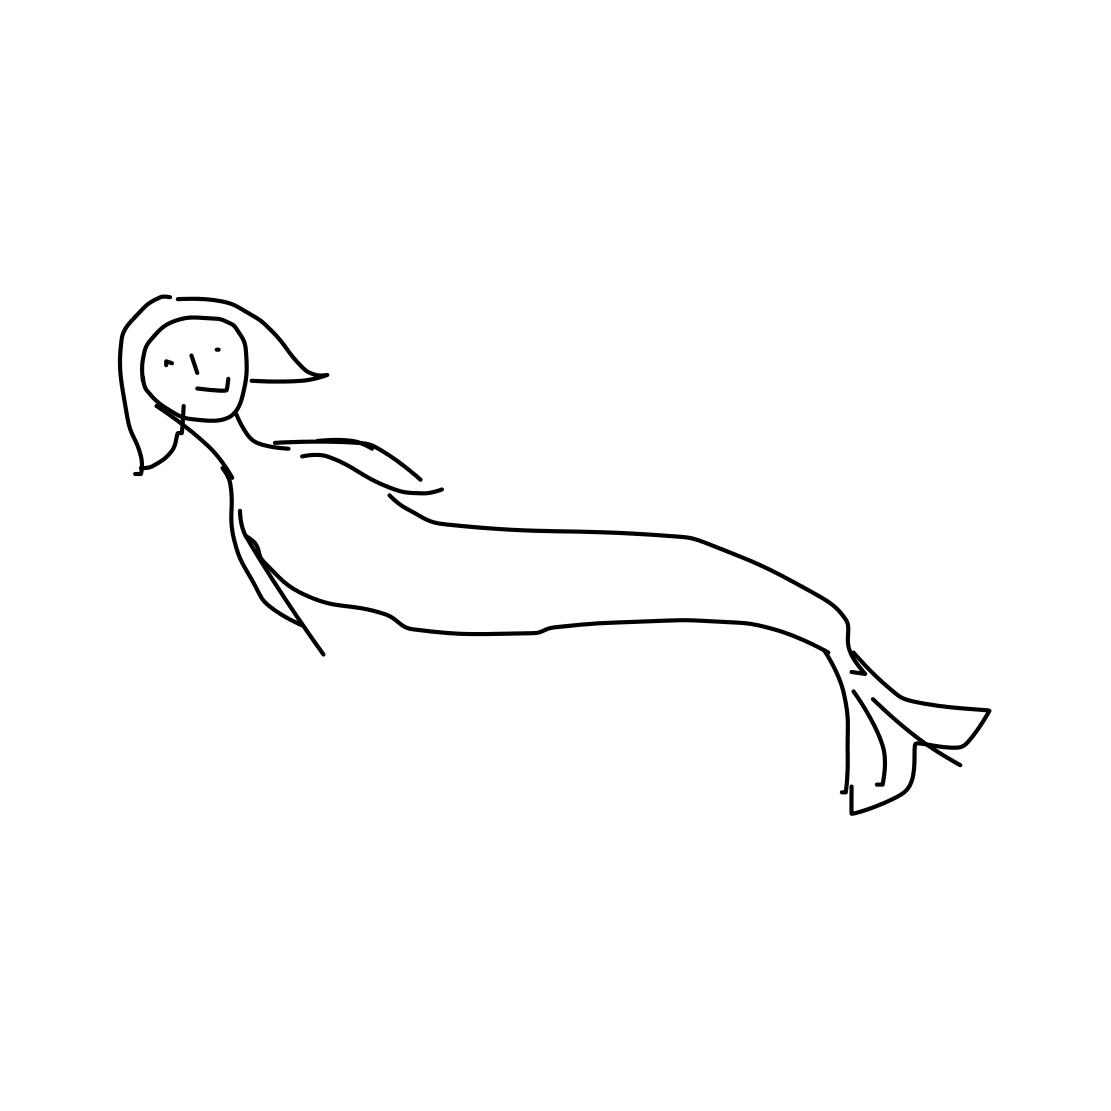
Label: mermaid